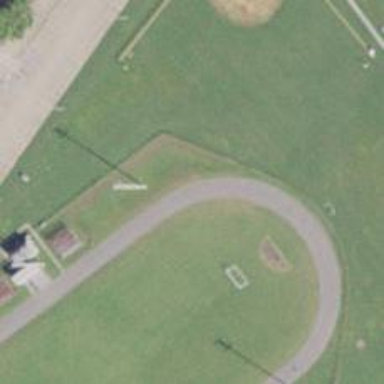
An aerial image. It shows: Asphalt track on leisure land.